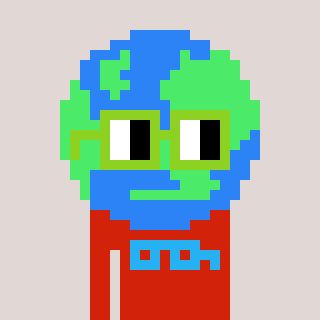
a pixel art character with square light green glasses, a earth-shaped head and a red-colored body on a warm background